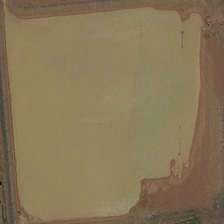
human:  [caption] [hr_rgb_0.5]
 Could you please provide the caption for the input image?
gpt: a row of green trees are near an almost square khaki pond .

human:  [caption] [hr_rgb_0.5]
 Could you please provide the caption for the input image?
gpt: a row of green trees are near an almost square khaki pond .

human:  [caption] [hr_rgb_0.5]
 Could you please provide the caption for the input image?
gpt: a row of green trees are near an almost square khaki pond .

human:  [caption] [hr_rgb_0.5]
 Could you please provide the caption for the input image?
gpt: a row of green trees are near an almost square khaki pond .

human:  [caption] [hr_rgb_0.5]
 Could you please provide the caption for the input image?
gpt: a row of green trees are near an almost square khaki pond .